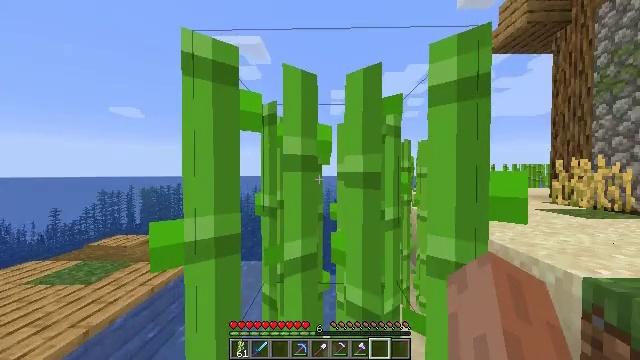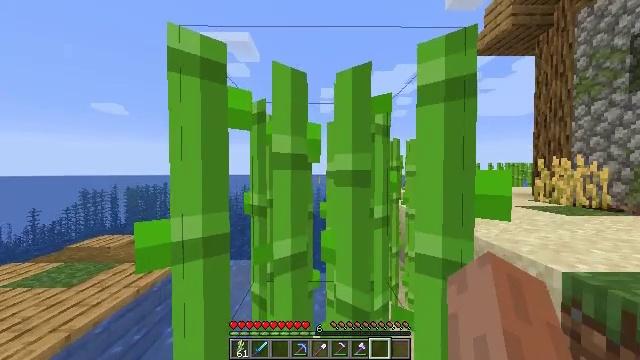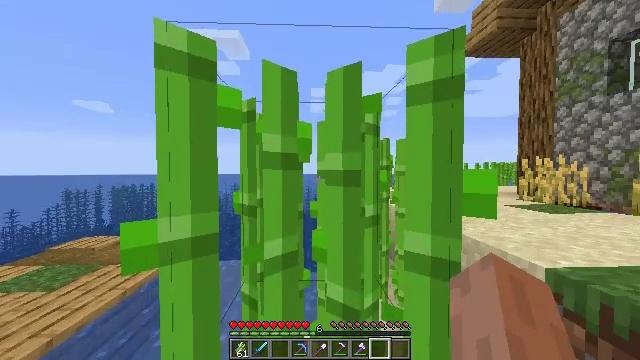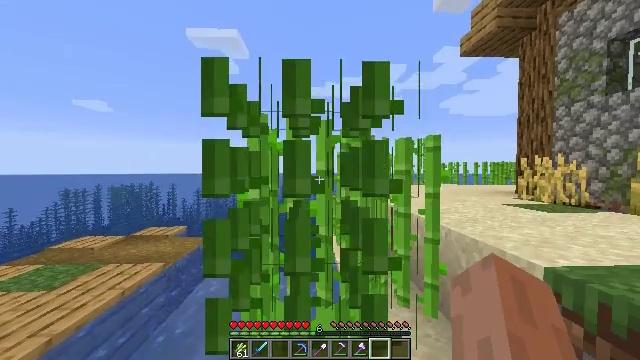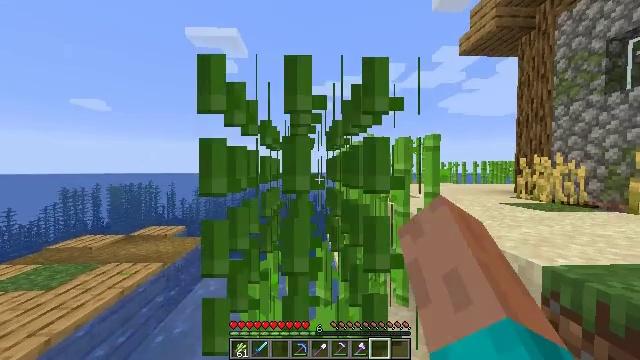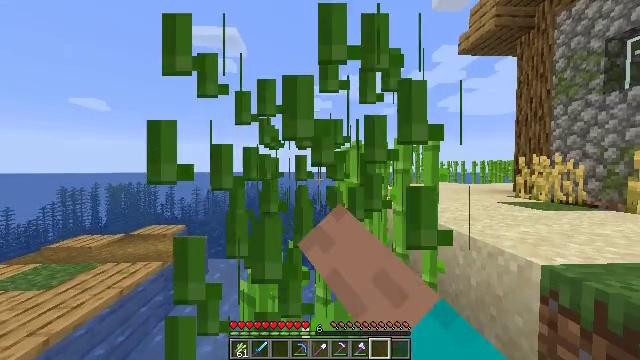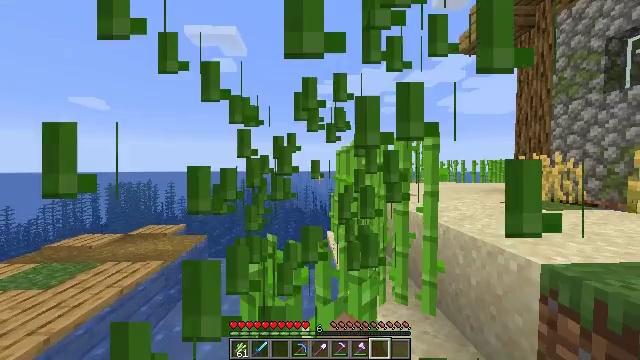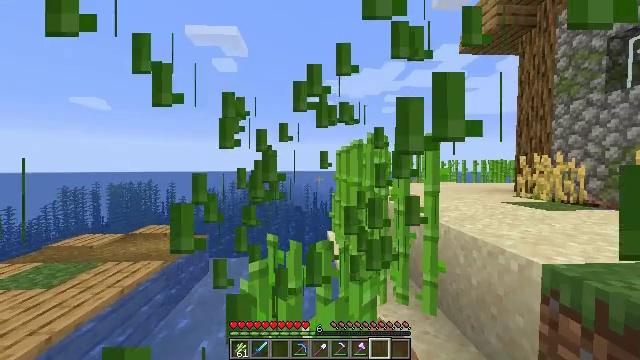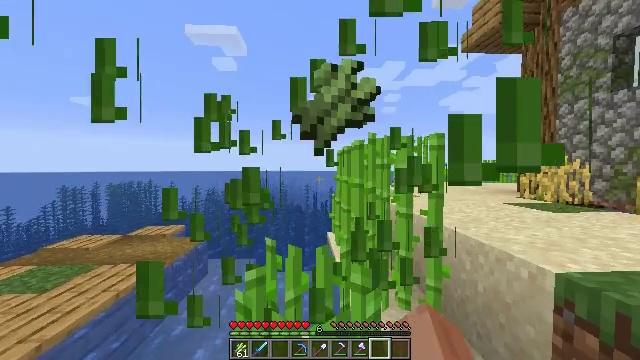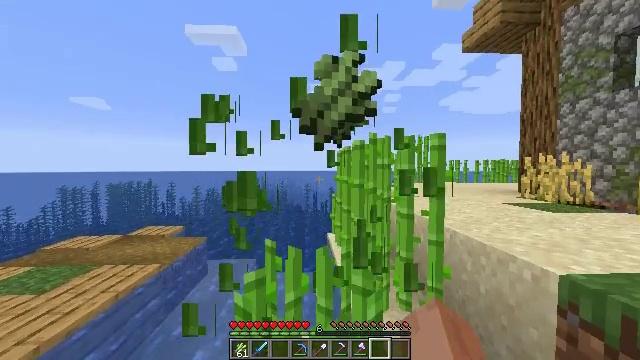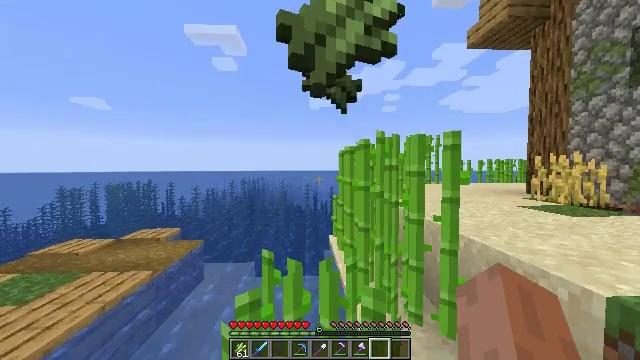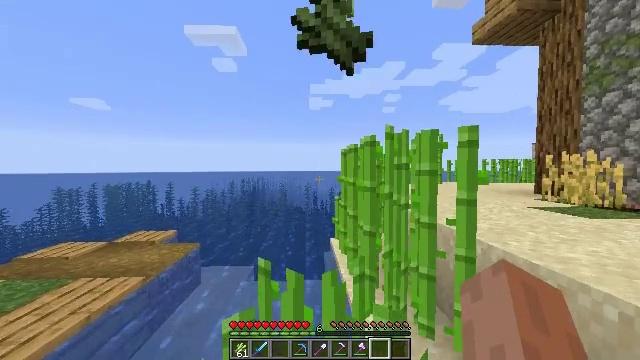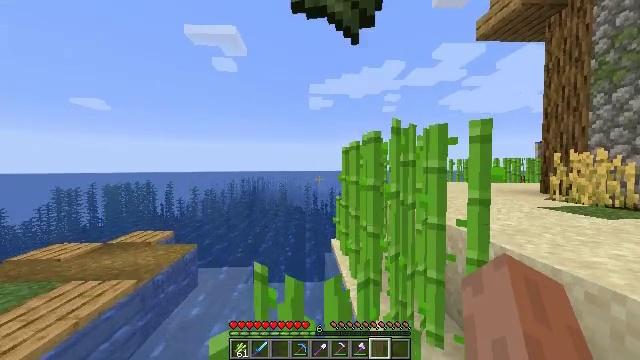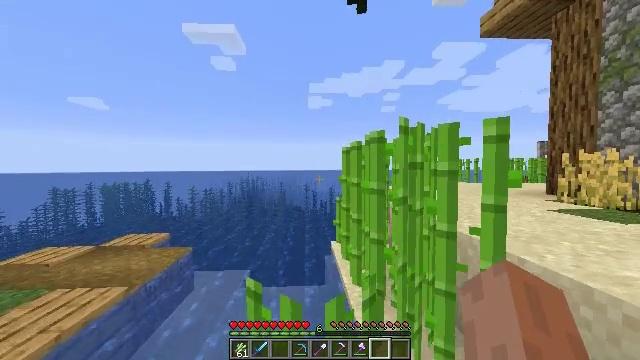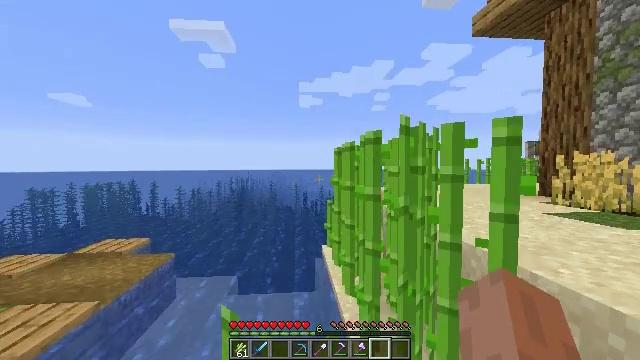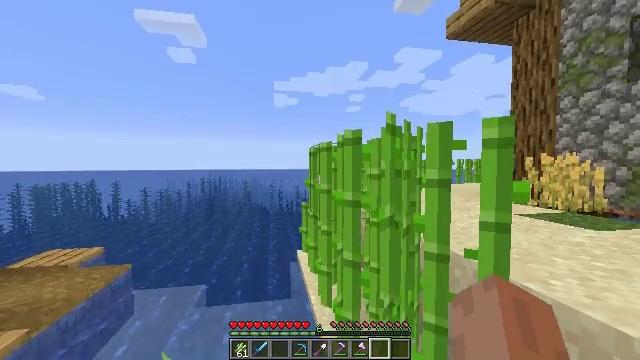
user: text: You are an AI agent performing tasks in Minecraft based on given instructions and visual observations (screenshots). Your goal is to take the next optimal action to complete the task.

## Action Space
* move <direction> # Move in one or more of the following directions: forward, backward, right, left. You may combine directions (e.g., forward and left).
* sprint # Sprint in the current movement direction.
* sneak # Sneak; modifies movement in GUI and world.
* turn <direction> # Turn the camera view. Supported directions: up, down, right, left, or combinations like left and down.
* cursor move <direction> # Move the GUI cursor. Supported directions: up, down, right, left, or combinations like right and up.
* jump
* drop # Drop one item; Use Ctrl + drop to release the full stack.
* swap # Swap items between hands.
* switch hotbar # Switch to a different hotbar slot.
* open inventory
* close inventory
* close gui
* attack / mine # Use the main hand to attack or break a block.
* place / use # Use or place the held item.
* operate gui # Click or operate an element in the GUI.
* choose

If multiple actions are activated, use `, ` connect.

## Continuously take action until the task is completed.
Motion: motion action
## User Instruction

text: Collect sugar cane near water sources.
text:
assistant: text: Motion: turn right
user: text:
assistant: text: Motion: turn right
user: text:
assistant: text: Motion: attack / mine
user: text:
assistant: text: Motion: attack / mine
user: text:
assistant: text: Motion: attack / mine
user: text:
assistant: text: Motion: no_op
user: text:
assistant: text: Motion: no_op
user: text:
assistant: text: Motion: move forward
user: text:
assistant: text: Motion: move forward
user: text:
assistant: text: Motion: move forward
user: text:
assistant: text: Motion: move forward
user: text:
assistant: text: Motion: move forward
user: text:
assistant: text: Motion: move forward
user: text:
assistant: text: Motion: move forward, turn right
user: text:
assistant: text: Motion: move forward, turn right
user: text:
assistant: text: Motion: move forward, turn right
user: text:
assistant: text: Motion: move forward, turn right
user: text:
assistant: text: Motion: move forward, turn right
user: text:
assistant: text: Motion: move forward, turn right
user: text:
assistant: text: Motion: attack / mine
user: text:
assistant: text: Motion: attack / mine
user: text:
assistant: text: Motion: attack / mine
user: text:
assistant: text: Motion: attack / mine
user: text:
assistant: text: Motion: turn left
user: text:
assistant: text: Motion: turn left and up
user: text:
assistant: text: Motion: turn left
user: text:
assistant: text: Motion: move forward, turn left
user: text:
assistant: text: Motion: move forward, turn left
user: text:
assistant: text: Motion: move forward
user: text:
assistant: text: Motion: move forward